Question: The project is attached through my github and it builds successfully, when I click "Open App" I get this an "Application Error"...
My "log" on Heroku looks like:
'''
Node.js app detected
Creating runtime environment
NPM_CONFIG_LOGLEVEL=error
NPM_CONFIG_PRODUCTION=true
NODE_VERBOSE=false
NODE_ENV=production
NODE_MODULES_CACHE=true
Installing binaries
engines.node (package.json): unspecified
engines.npm (package.json): unspecified (use default)
Resolving node version 6.x...
Downloading and installing node 6.11.2...
Using default npm version: 3.10.10
Restoring cache
Loading 2 from cacheDirectories (default):
- node_modules
- bower_components (not cached - skipping)
Building dependencies
Installing node modules (package.json)
Caching build
Clearing previous node cache
Saving 2 cacheDirectories (default):
- node_modules
- bower_components (nothing to cache)
Build succeeded!
Discovering process types
Procfile declares types -> (none)
Default types for buildpack -> web
Compressing...
Done: 42.5M
Launching...
Released v10
https://ken-neiheisel-studio.herokuapp.com/ deployed to Heroku
'''
And my package.json

Not sure exactly what the problem is?
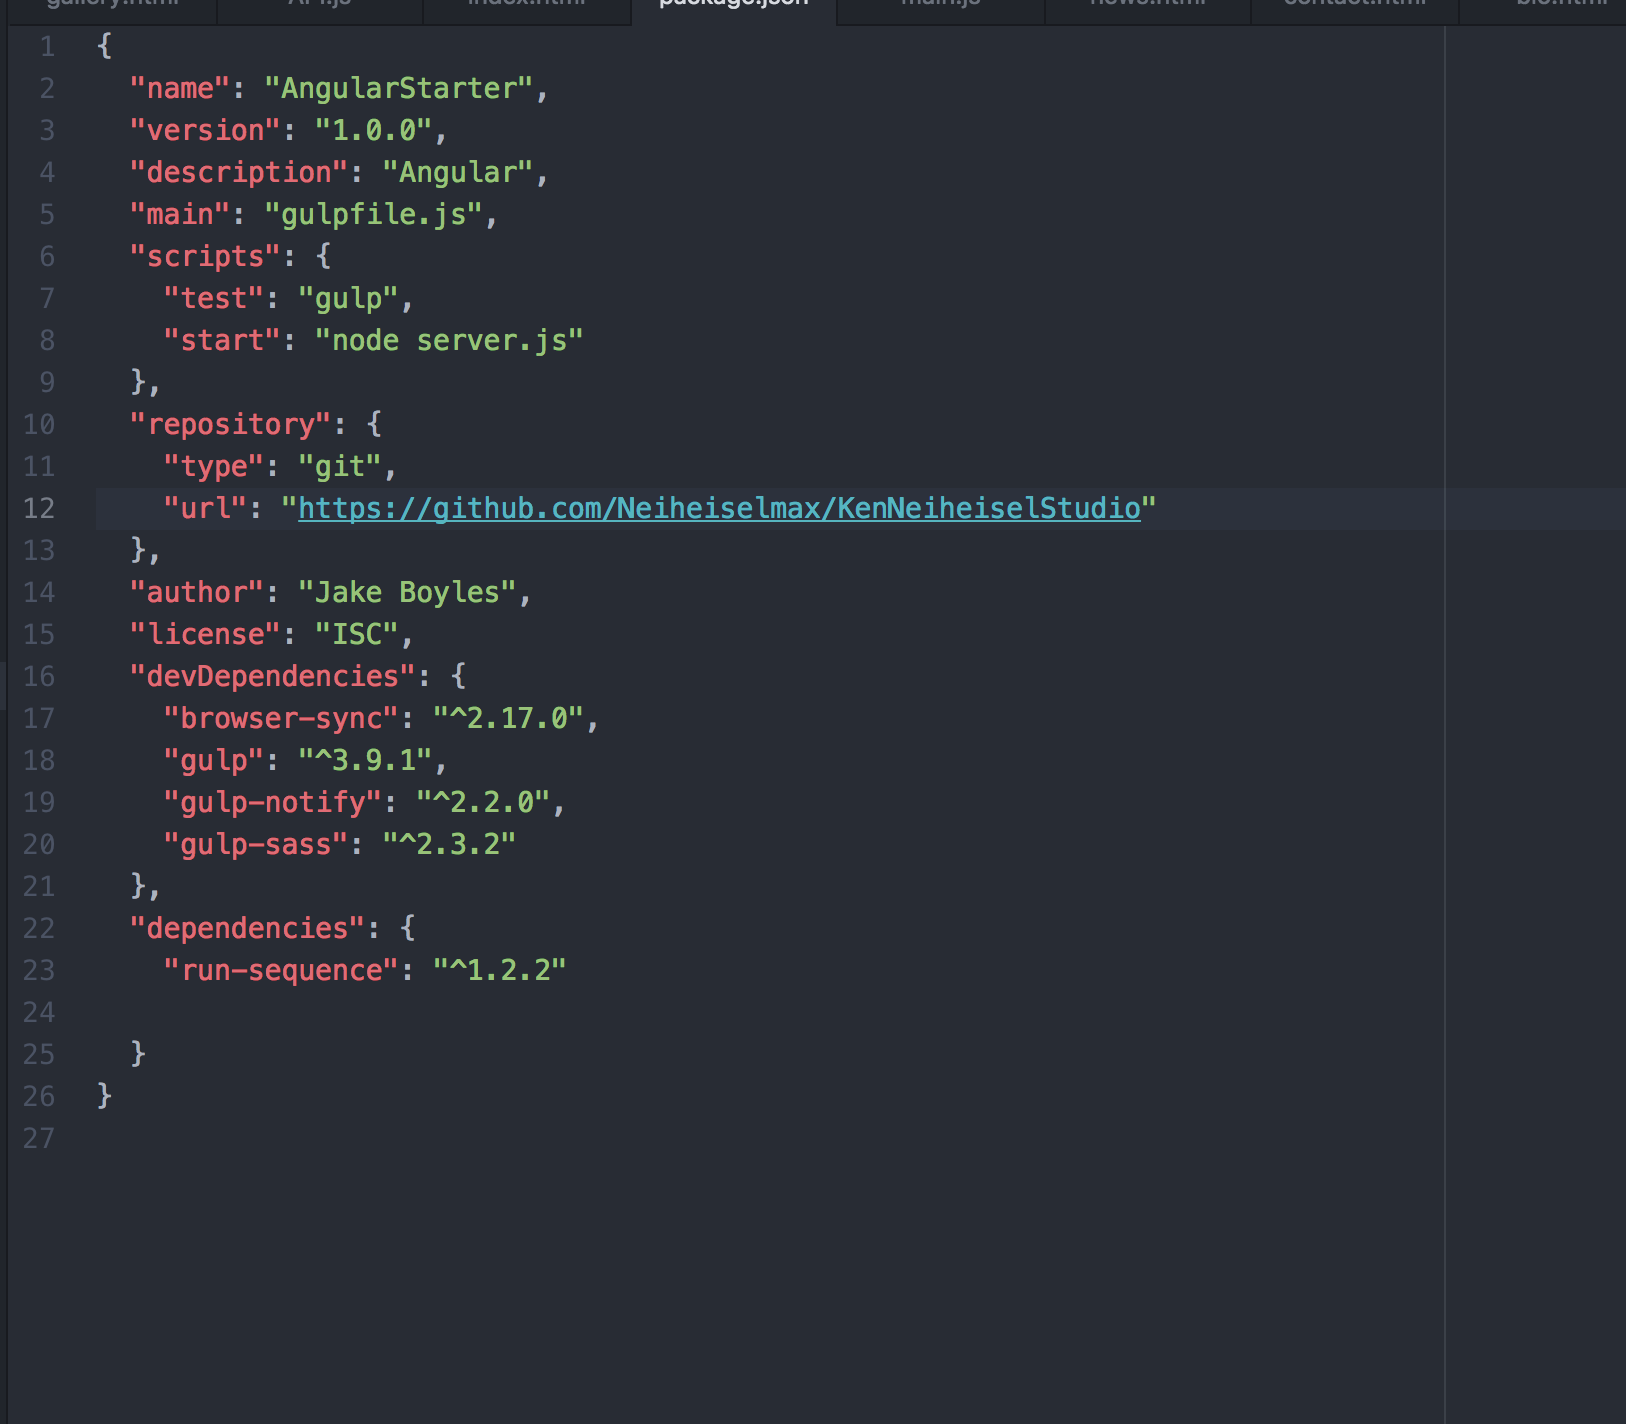
Answer: Recently had same problem using Heroku for the 1st time, where everything looked right, the Build completed fine, yet I couldn't seem to not get the "Procfile declares types -> (none)" error in the log. I tried everything then realized I must have previously bad version of Procfile in that project that was invisible to me. I was looking at my visible Folders in Windows, where the Procfile was perfect.
To fix I deleted my Procfile from the projecct folder. Did a fresh git add . and a fresh git commit -m "xxx" to load all the files to git/heroku...leaving Procfile out intentionally. That served to clear out the bad version of Procfile that was stored or cached in git or heroku. Then I added a new Procfile to the folder. Another git add . and commit -m, and finally all the weird errors surrounding the Procfile cleared and the App loaded to heroku/web.